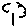
Label: tree